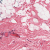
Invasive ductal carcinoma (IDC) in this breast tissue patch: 0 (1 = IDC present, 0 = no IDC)